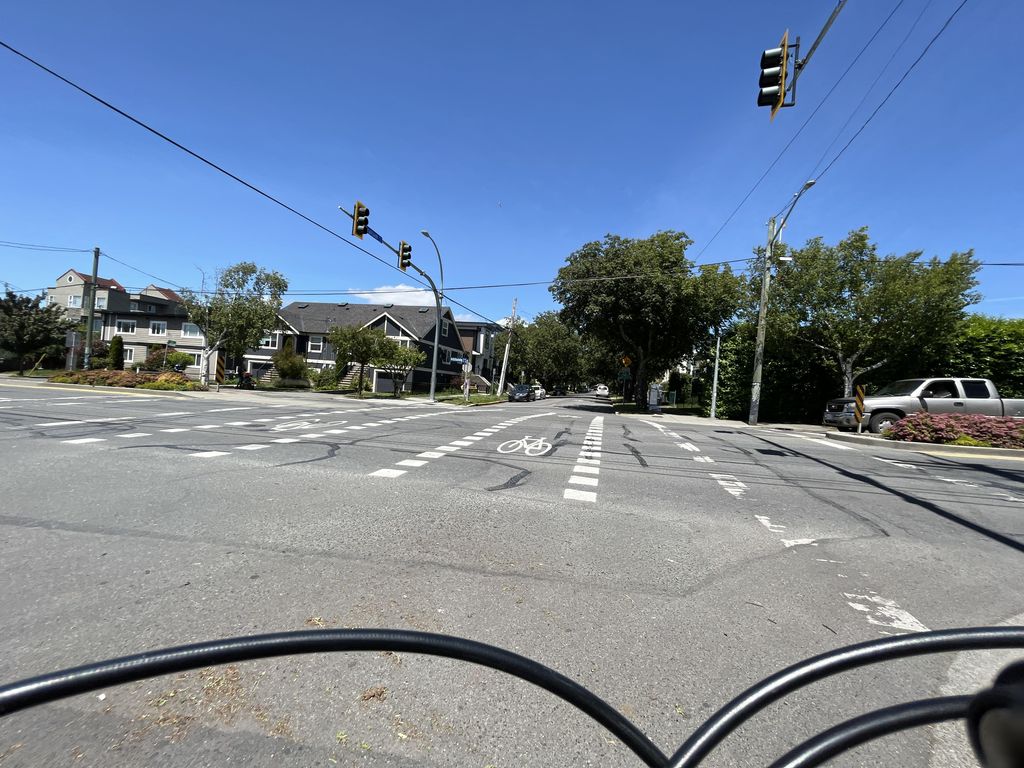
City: victoria